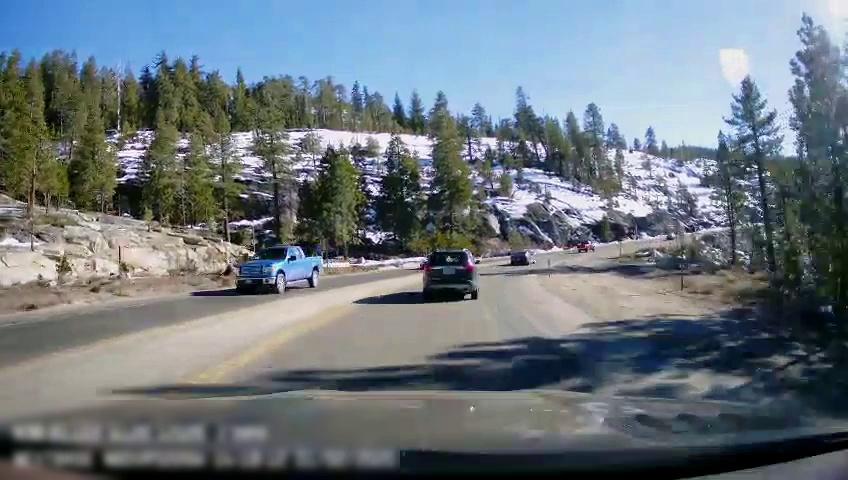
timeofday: Day
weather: Sunny
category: Drivable Space
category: Vehicles | SUV
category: Vehicles | Car
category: Vehicles | Truck
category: Vehicles | Truck
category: Lanes | Current Lane
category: Lanes | Alternate Lane